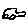
Label: car